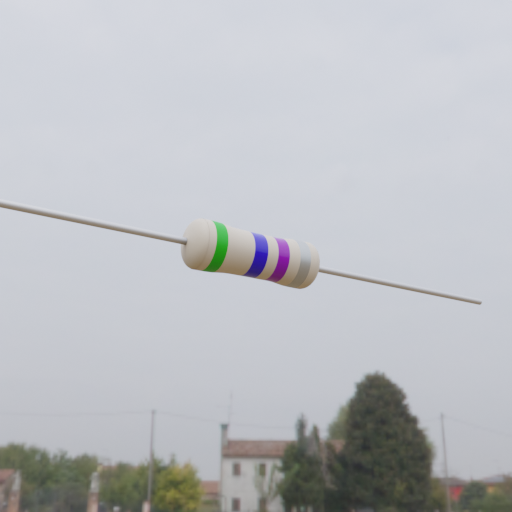
Resistor colour bands (in order): green, blue, violet, silver